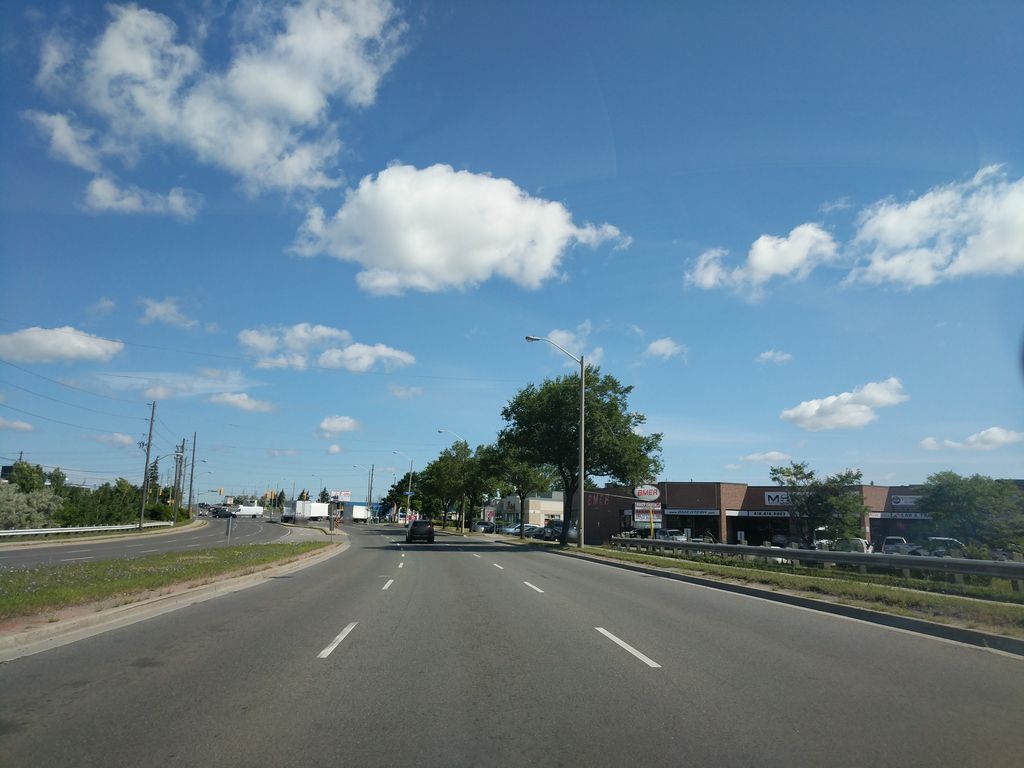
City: toronto